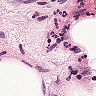
Metastatic tissue present: no